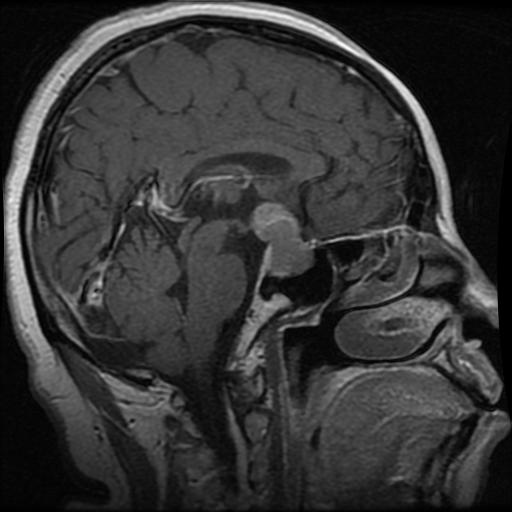
Label: pituitary